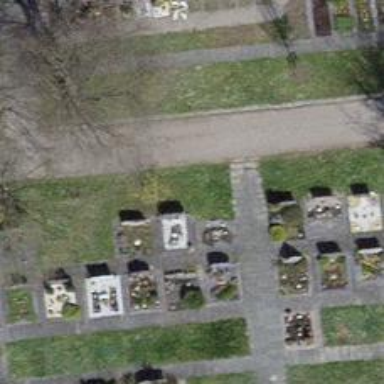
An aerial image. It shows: Footway made of paving stones.